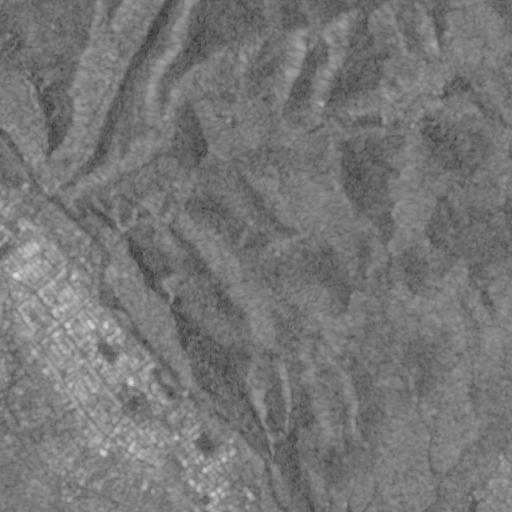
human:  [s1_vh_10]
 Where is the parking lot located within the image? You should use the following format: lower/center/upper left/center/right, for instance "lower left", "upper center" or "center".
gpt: The parking lot is located in the upper right of the image.
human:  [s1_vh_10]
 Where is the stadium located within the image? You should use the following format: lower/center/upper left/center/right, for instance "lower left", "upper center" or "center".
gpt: The stadium is located in the lower left of the image.
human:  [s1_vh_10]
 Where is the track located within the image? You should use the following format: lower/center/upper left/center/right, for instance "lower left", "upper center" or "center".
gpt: The track is located in the lower left of the image.
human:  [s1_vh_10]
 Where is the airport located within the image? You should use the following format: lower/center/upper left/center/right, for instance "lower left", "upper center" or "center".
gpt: There is no airport in the image.

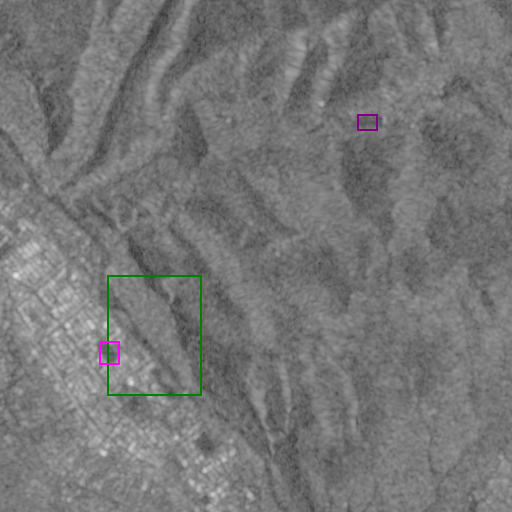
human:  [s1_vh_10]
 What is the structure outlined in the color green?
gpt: The structure outlined in green is a park.
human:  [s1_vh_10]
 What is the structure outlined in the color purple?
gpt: The structure outlined in purple is a parking lot.
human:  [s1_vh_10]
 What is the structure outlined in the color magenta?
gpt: The structure outlined in magenta is a stadium.
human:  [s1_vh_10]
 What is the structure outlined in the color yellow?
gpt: There is no yellow outline.